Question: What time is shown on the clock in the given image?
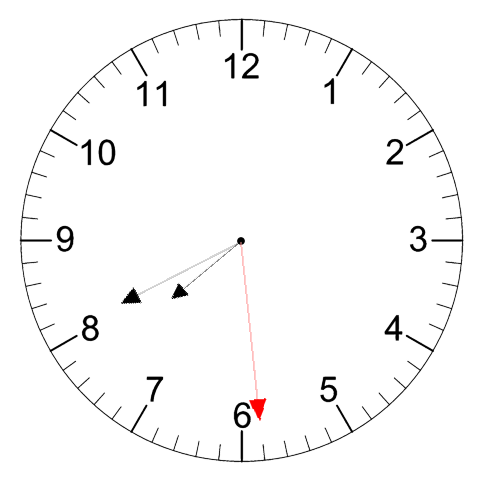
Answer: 07:40:29